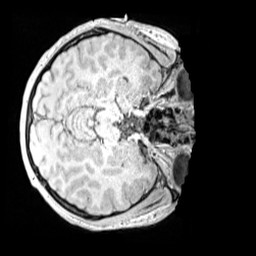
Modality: MP2RAGE
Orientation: axial
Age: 11
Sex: male
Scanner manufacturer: siemens
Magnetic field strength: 3 T
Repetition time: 4 s
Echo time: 0.00299 s